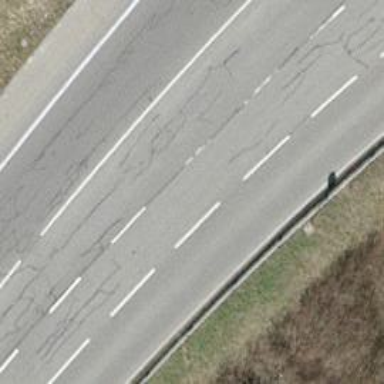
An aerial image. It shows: Primary road with asphalt surface.